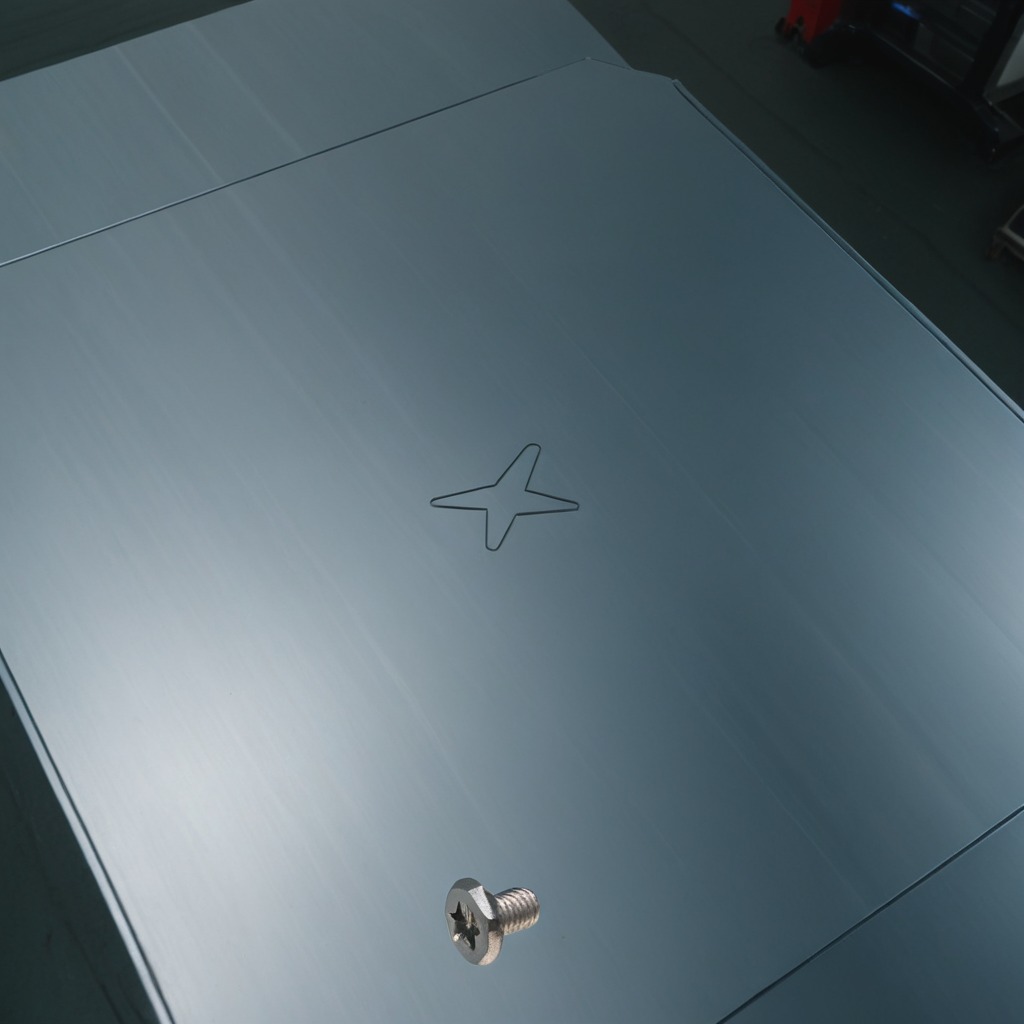
A metal screw is lying on a toolbox surface in an airplane hangar workshop.